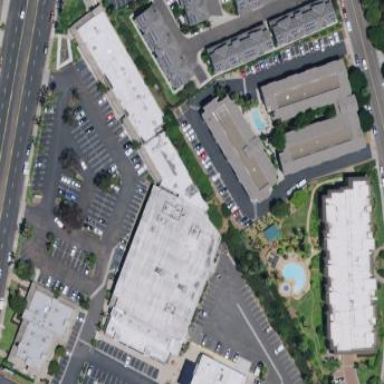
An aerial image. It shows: Commercial building.